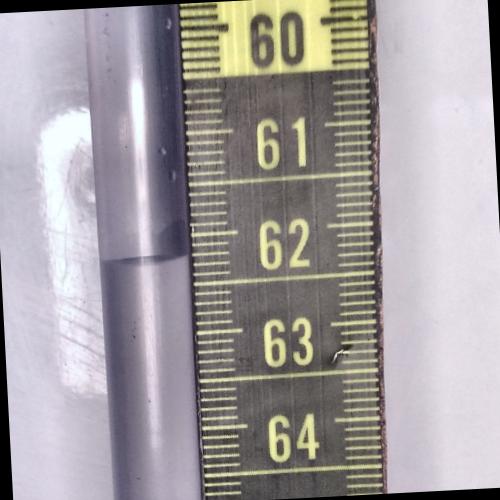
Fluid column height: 62.2 cm